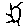
Label: sun